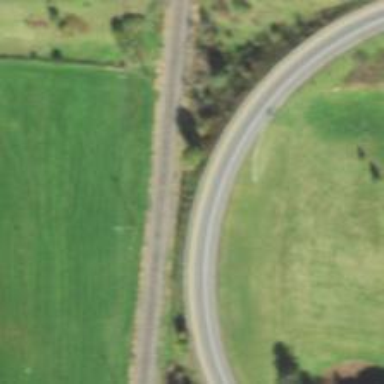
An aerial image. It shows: Asphalt motorway link.